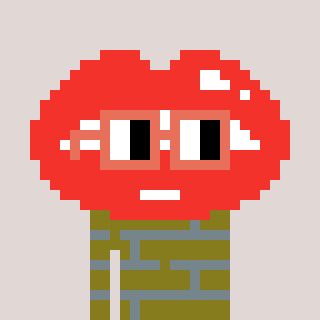
a pixel art character with square orange glasses, a lips-shaped head and a gunk-colored body on a warm background